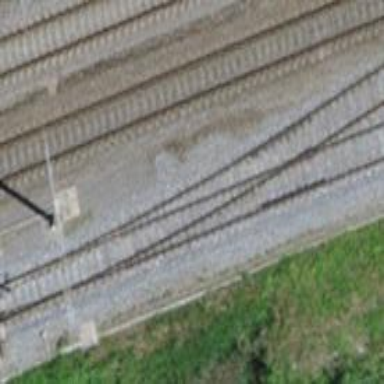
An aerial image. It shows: Single-track electrified railway siding with contact line for service.